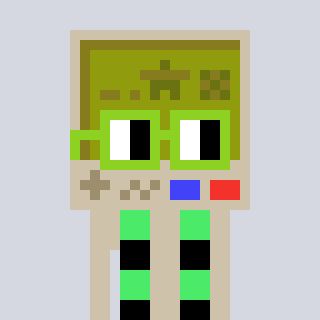
a pixel art character with square light green glasses, a gameboy-shaped head and a bege-colored body on a cool background